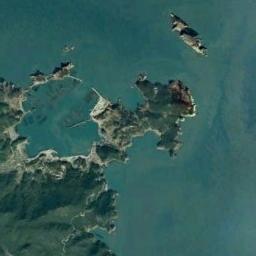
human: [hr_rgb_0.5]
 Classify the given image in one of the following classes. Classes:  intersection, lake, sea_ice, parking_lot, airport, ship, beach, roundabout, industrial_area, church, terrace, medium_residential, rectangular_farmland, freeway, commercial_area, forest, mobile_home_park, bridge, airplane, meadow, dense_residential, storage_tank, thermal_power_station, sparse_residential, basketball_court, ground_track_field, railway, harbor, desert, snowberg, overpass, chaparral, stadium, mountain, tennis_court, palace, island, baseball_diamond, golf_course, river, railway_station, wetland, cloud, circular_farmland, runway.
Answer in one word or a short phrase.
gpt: island